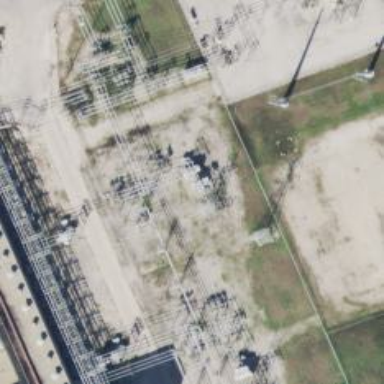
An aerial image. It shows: Power substation specializing in generation.